Field crop: tomato
Growth stage: 2
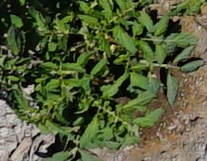
Species: tomato